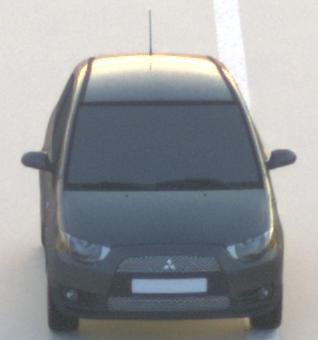
Make: Mitsubishi
Model: Colt 1.1
Detailed model: Colt (VI)
Model produced from: 2008/11
Model produced until: 2010/10
Doors: 3
Color: gray
Road condition: dry road
Daytime: dawn
Contrast: medium contrast